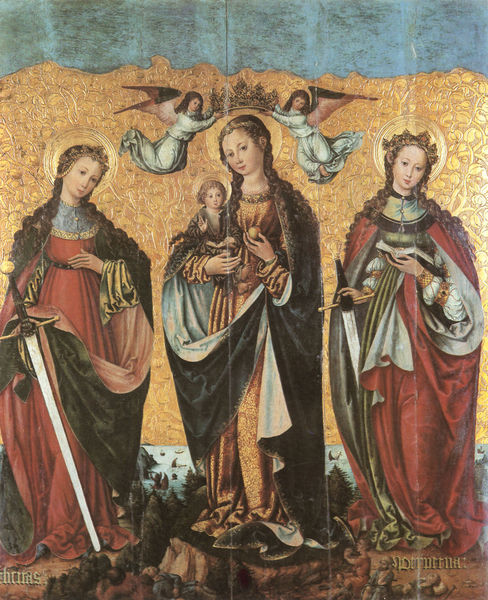
Titel: Sacre Conversazione, Madonna mit der hl. Felicitas und der hl. Perpetua (Mittelbild aus einem Flügelaltar)
Künstler: Himmelfahrtsmeister von Warta
Institution: Warschau, Nationalmuseum
Schlagwörter: blau, felsen, flügel, gemälde, himmel, meer, umhang, wasser, frauen, grün, landschaft, frau, kleid, kleider, rot, steine, gesten, gewand, gold, haare, stehend, gewänder, kind, krone, locken, boote, fliegen, engel, schiffe, schrift, buch, schwert, schwerter, text, schwerte, darstellung, armreif, heiligenschein, jesus, krönung, heilige, kirchlich, putten, maria, madonna, mutter gottes, ikone, roben, dreiergruppe